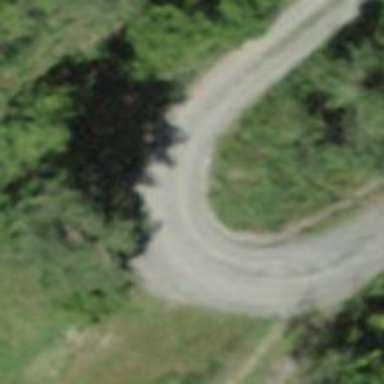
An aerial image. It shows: Track road with grade3 tracktype.